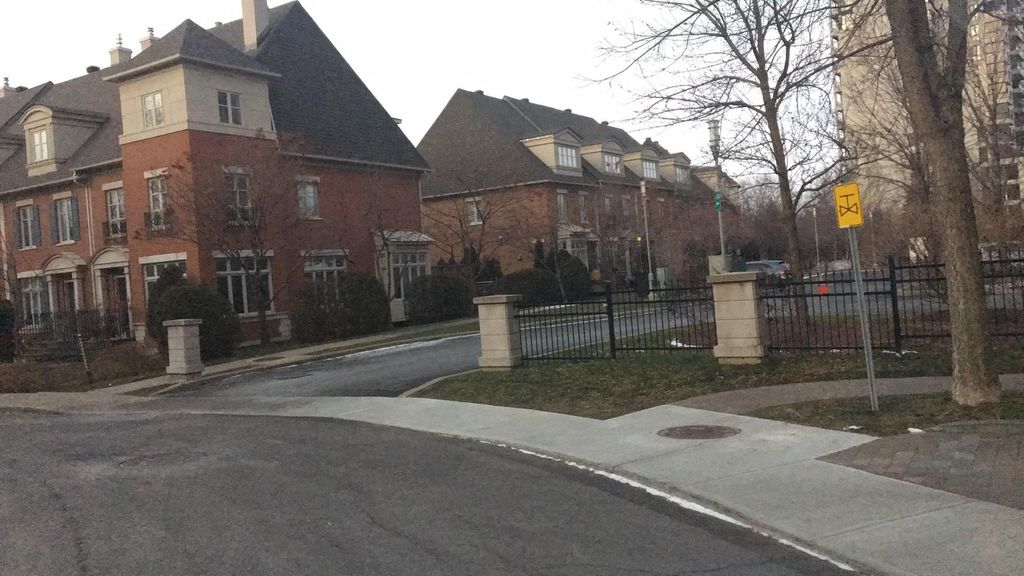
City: montreal